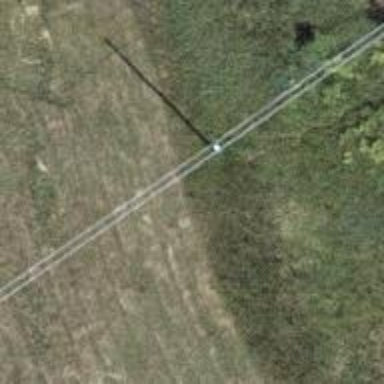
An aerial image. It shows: Utility pole as the man-made structure.